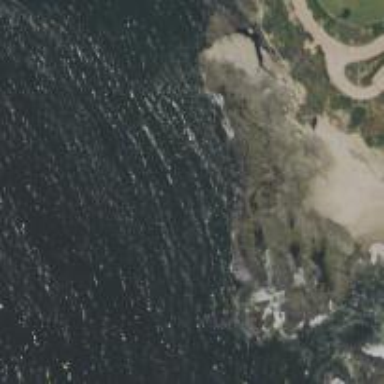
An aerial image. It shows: Breathtaking coastline.